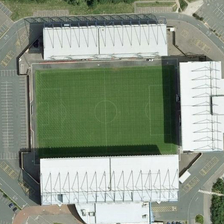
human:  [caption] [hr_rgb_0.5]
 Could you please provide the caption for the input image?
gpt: this stadium has a green soccer field in it with three white roofs surrounded by large parking lots .

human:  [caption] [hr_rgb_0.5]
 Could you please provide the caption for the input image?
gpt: the football field  with a circular road and several empty parking lots around  has three stands on its sides .

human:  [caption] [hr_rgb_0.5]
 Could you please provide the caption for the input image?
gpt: the football field  with a circular road and several empty parking lots around  has three stands on its sides .

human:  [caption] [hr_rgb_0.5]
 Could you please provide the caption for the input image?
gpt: the football field  with a circular road and several empty parking lots around  has three stands on its sides .

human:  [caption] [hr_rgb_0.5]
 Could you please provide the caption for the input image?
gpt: empty parking lots and some green trees are near a stadium with a football field .